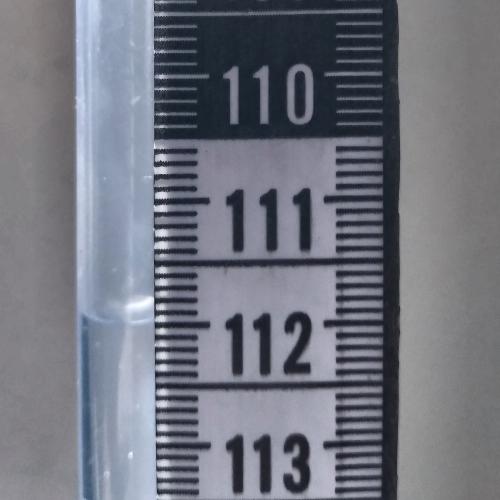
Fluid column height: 112.0 cm